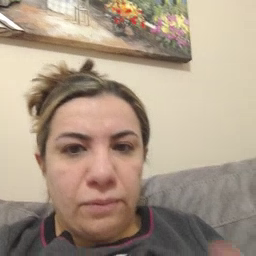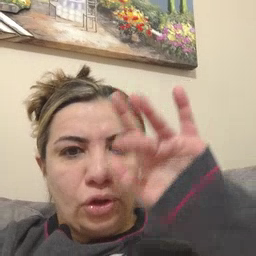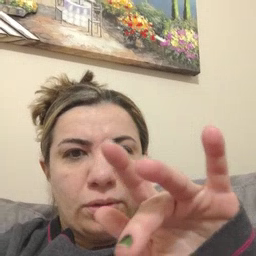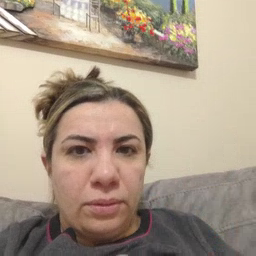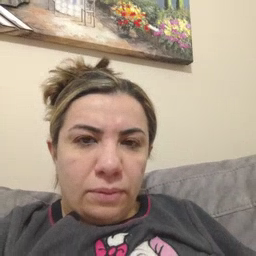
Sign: touch